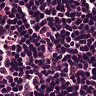
Metastatic tissue present: no